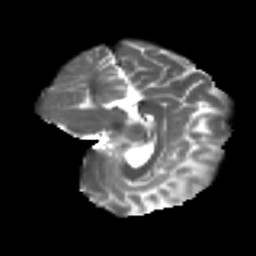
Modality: T2w
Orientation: sagittal
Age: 23
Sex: female
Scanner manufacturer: ge
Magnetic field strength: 3 T
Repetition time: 7.8 s
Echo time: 0.0606 s